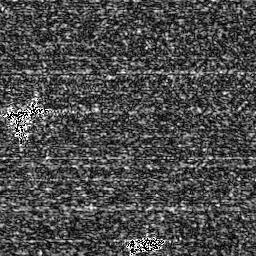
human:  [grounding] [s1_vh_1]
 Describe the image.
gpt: In the satellite image, there is  <ref>1 medium ship </ref> <box>[[0, 40, 20, 52, 0]]</box> located at left,  <ref>1 medium ship </ref> <box>[[47, 91, 64, 98, 0]]</box> located at bottom.